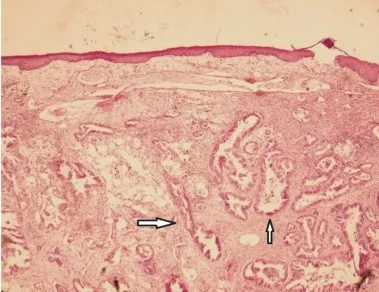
Sections from the skin show malignant glands (arrow) with mucin in the subcutaneous area. H&E 100x.
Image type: pathology (h&e)